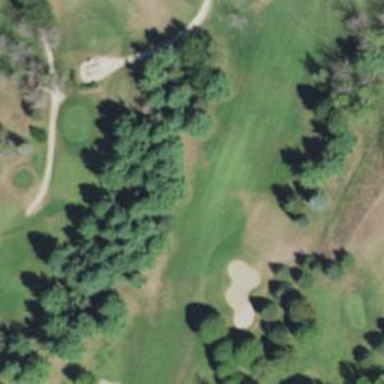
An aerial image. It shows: Golf hole.